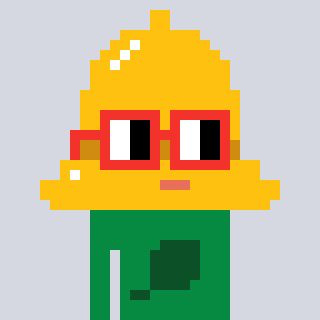
a pixel art character with square red glasses, a bell-shaped head and a green-colored body on a cool background